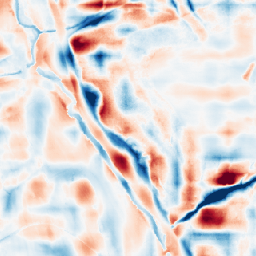
Category: wavelet
Decomposition family: wavelet_reverse_biorthogonal
Decomposition parameters: wavelet: rbio5.5
level: 5
Upsampling method: nearest
Upsampling parameters: scale: 8
Upsampling scale: 8